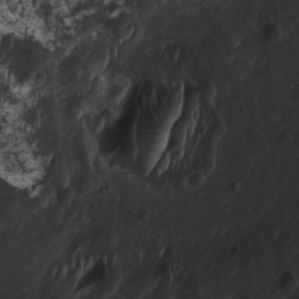
Label: non_frost